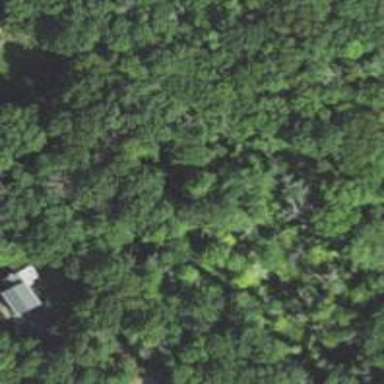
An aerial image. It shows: Existing Preserved Open Space in woodland area.